Field crop: maize
Growth stage: 2
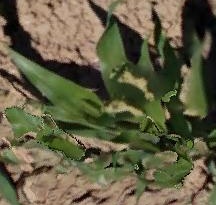
Species: maize